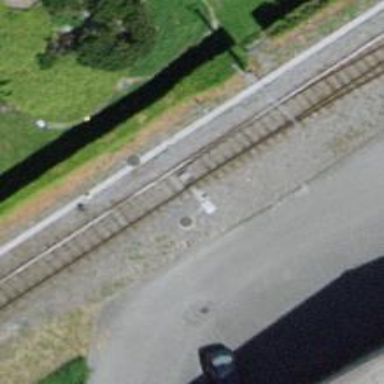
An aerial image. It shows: Single-track railway with electrified contact lines.